Aerial crown-view tile of a tropical tree (Barro Colorado Island, Panama), acquired 20240611:
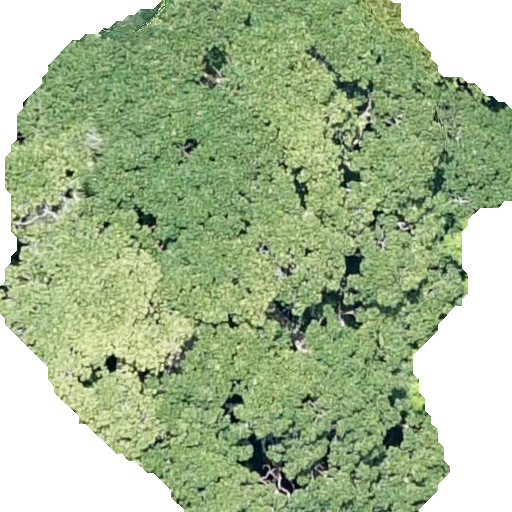
Species: Sterculia apetala
GBIF accepted scientific name: Sterculia apetala
Crown area: 352.788 m²